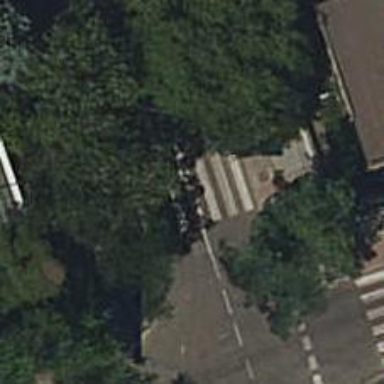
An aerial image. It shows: Zebra crossing on the road.